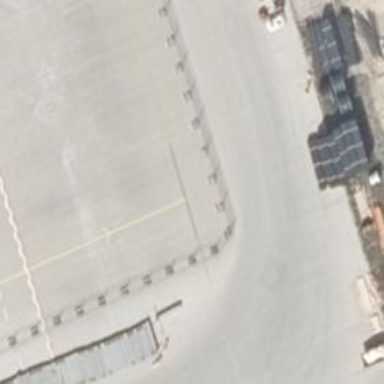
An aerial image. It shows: Parking position at the airport with concrete surface.